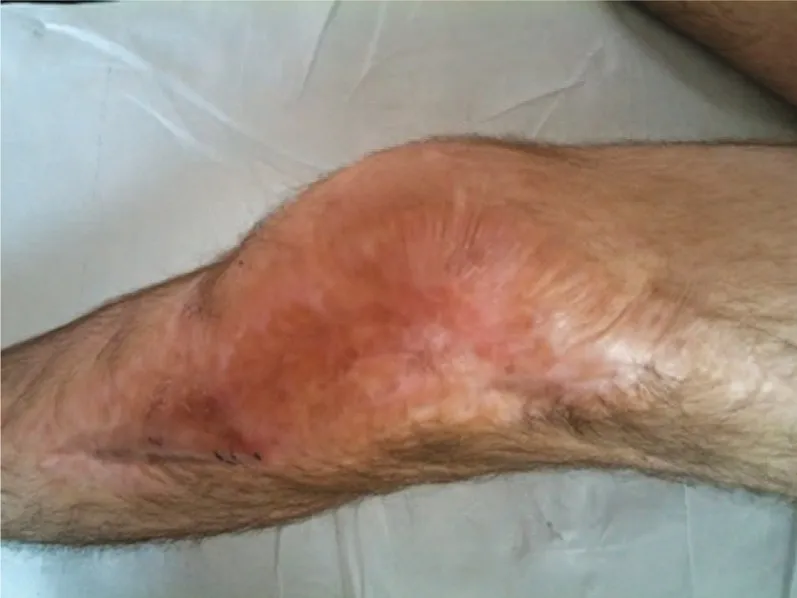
Large skin defect of the knee region.
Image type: medical_photograph (skin_photograph)